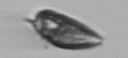
Label: Prorocentrum_triestinum